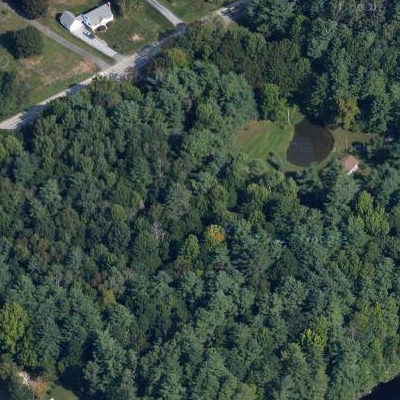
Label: Forest